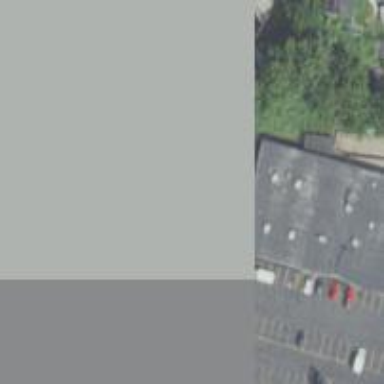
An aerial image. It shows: Retail building.